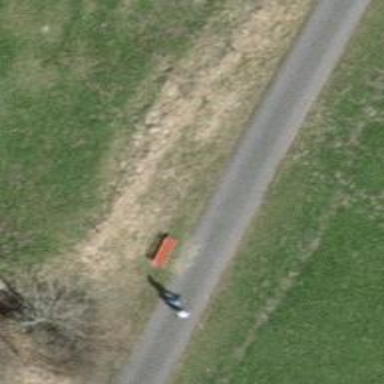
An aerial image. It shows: Red bench.